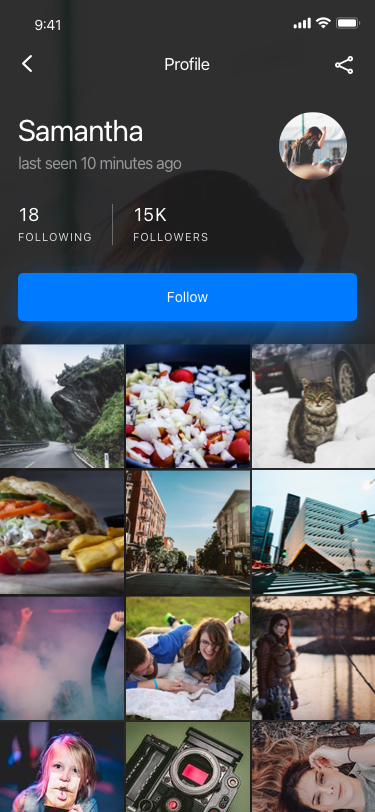
Text in this UI design:
Profile
Follow
FOLLOWERS
15K
FOLLOWING
18
last seen 10 minutes ago
Samantha